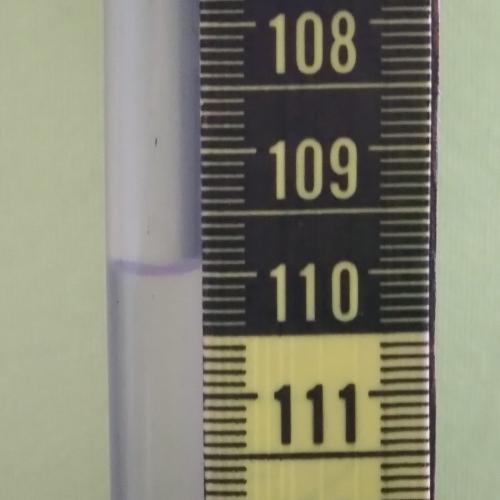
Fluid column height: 110.0 cm